Interaction volume radius: 10 \u00c5
Interaction volume height: 10 \u00c5
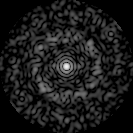
Disorder parameter: 0.8437